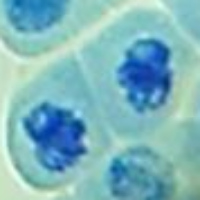
Label: telophase